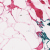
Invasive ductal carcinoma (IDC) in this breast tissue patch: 0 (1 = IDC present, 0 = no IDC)